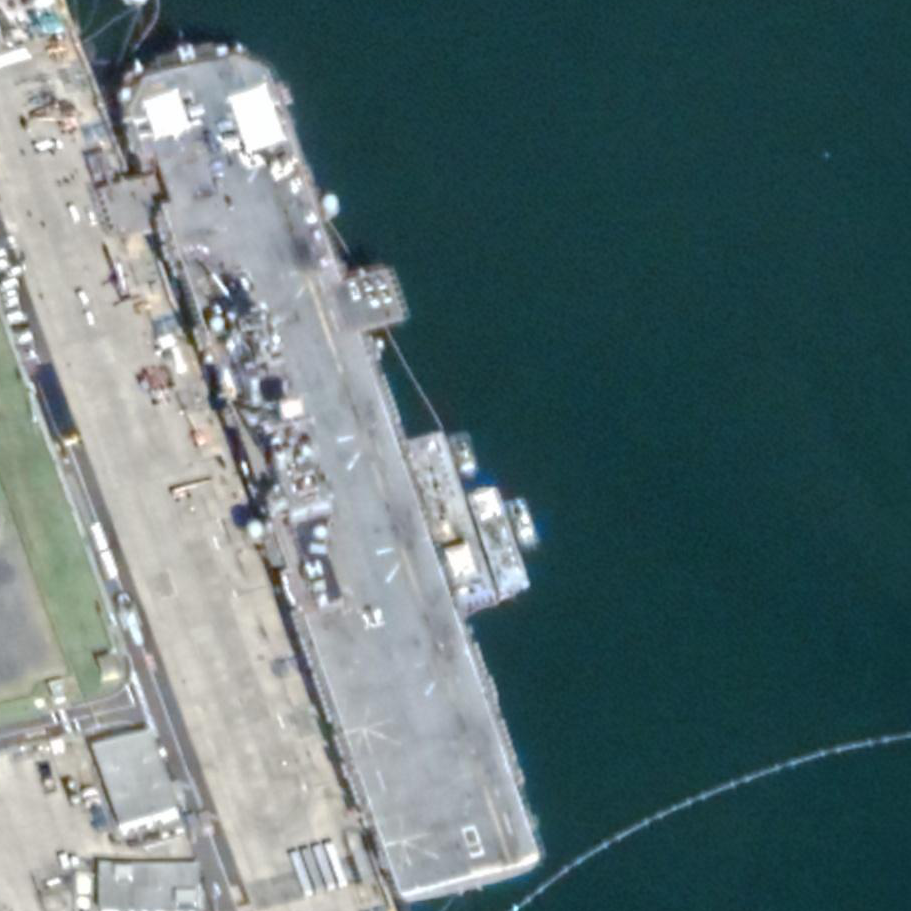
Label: Wasp-class_assault_ship